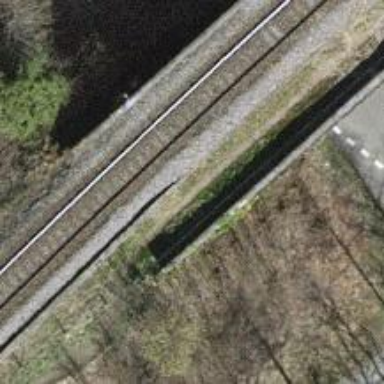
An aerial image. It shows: Single-track railway bridge with electrified contact line.